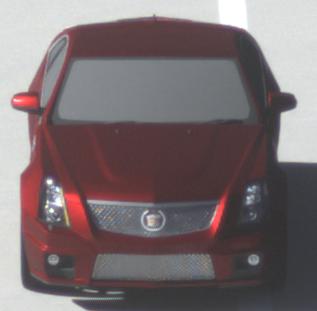
Make: Cadillac
Model: CTS-V
Detailed model: CTS-V (II) Limousine
Model produced from: 2008/11
Model produced until: 2010/12
Doors: 4
Color: red
Road condition: dry road
Daytime: morning or afternoon
Contrast: high contrast